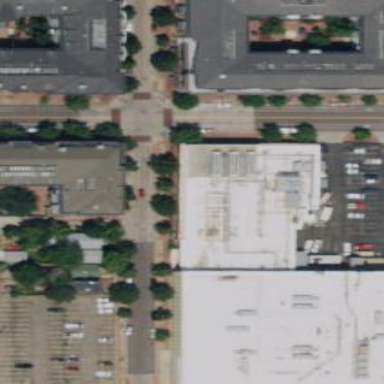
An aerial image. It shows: Commercial building with brown roof.